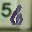
Label: 6